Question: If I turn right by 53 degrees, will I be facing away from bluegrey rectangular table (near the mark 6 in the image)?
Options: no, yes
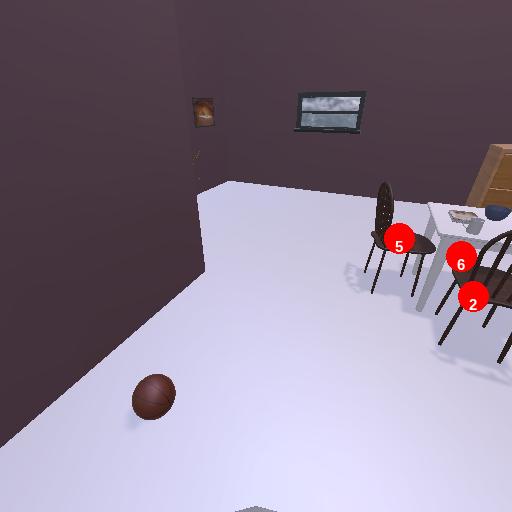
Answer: no